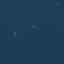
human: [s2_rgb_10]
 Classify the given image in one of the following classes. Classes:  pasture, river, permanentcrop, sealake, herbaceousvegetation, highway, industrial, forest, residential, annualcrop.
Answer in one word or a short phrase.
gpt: SeaLake